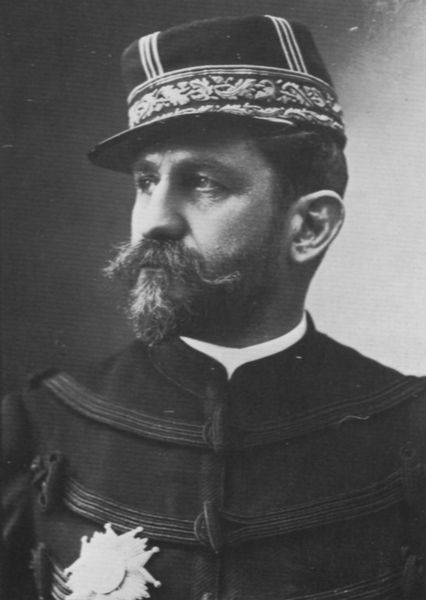
Titel: Georges Boulanger (1837-1891), General und Kriegsminister
Künstler: Atelier Nadar
Institution: unbekannt
Schlagwörter: dunkel, mann, weiß, frankreich, grau, hintergrund, hut, licht, mund, nase, ohr, profil, schwarz, blick, bart, hemd, jacke, kappe, mütze, schnurrbart, wand, augen, kragen, vollbart, bildnis, herr, portrait, porträt, auge, gold, haare, stickerei, frontal, ohren, kopfbedeckung, seitlich, französisch, streifen, knöpfe, sakko, schnauzbart, schnauzer, foto, fotografie, stolz, kreuz, militär, uniform, soldat, wilhelminisch, helm, offizier, orden, gedreht, photo, halbprofil, jäger, general, schirmmütze, bänder, ordensstern, schnallen, franzose, oberst, ordenskreuz, tasseln, protrait, hauptmann, dekoriert, tschakko, auszeichnung, leutnant, napoleon iii, stehlragen, wilhelm ii